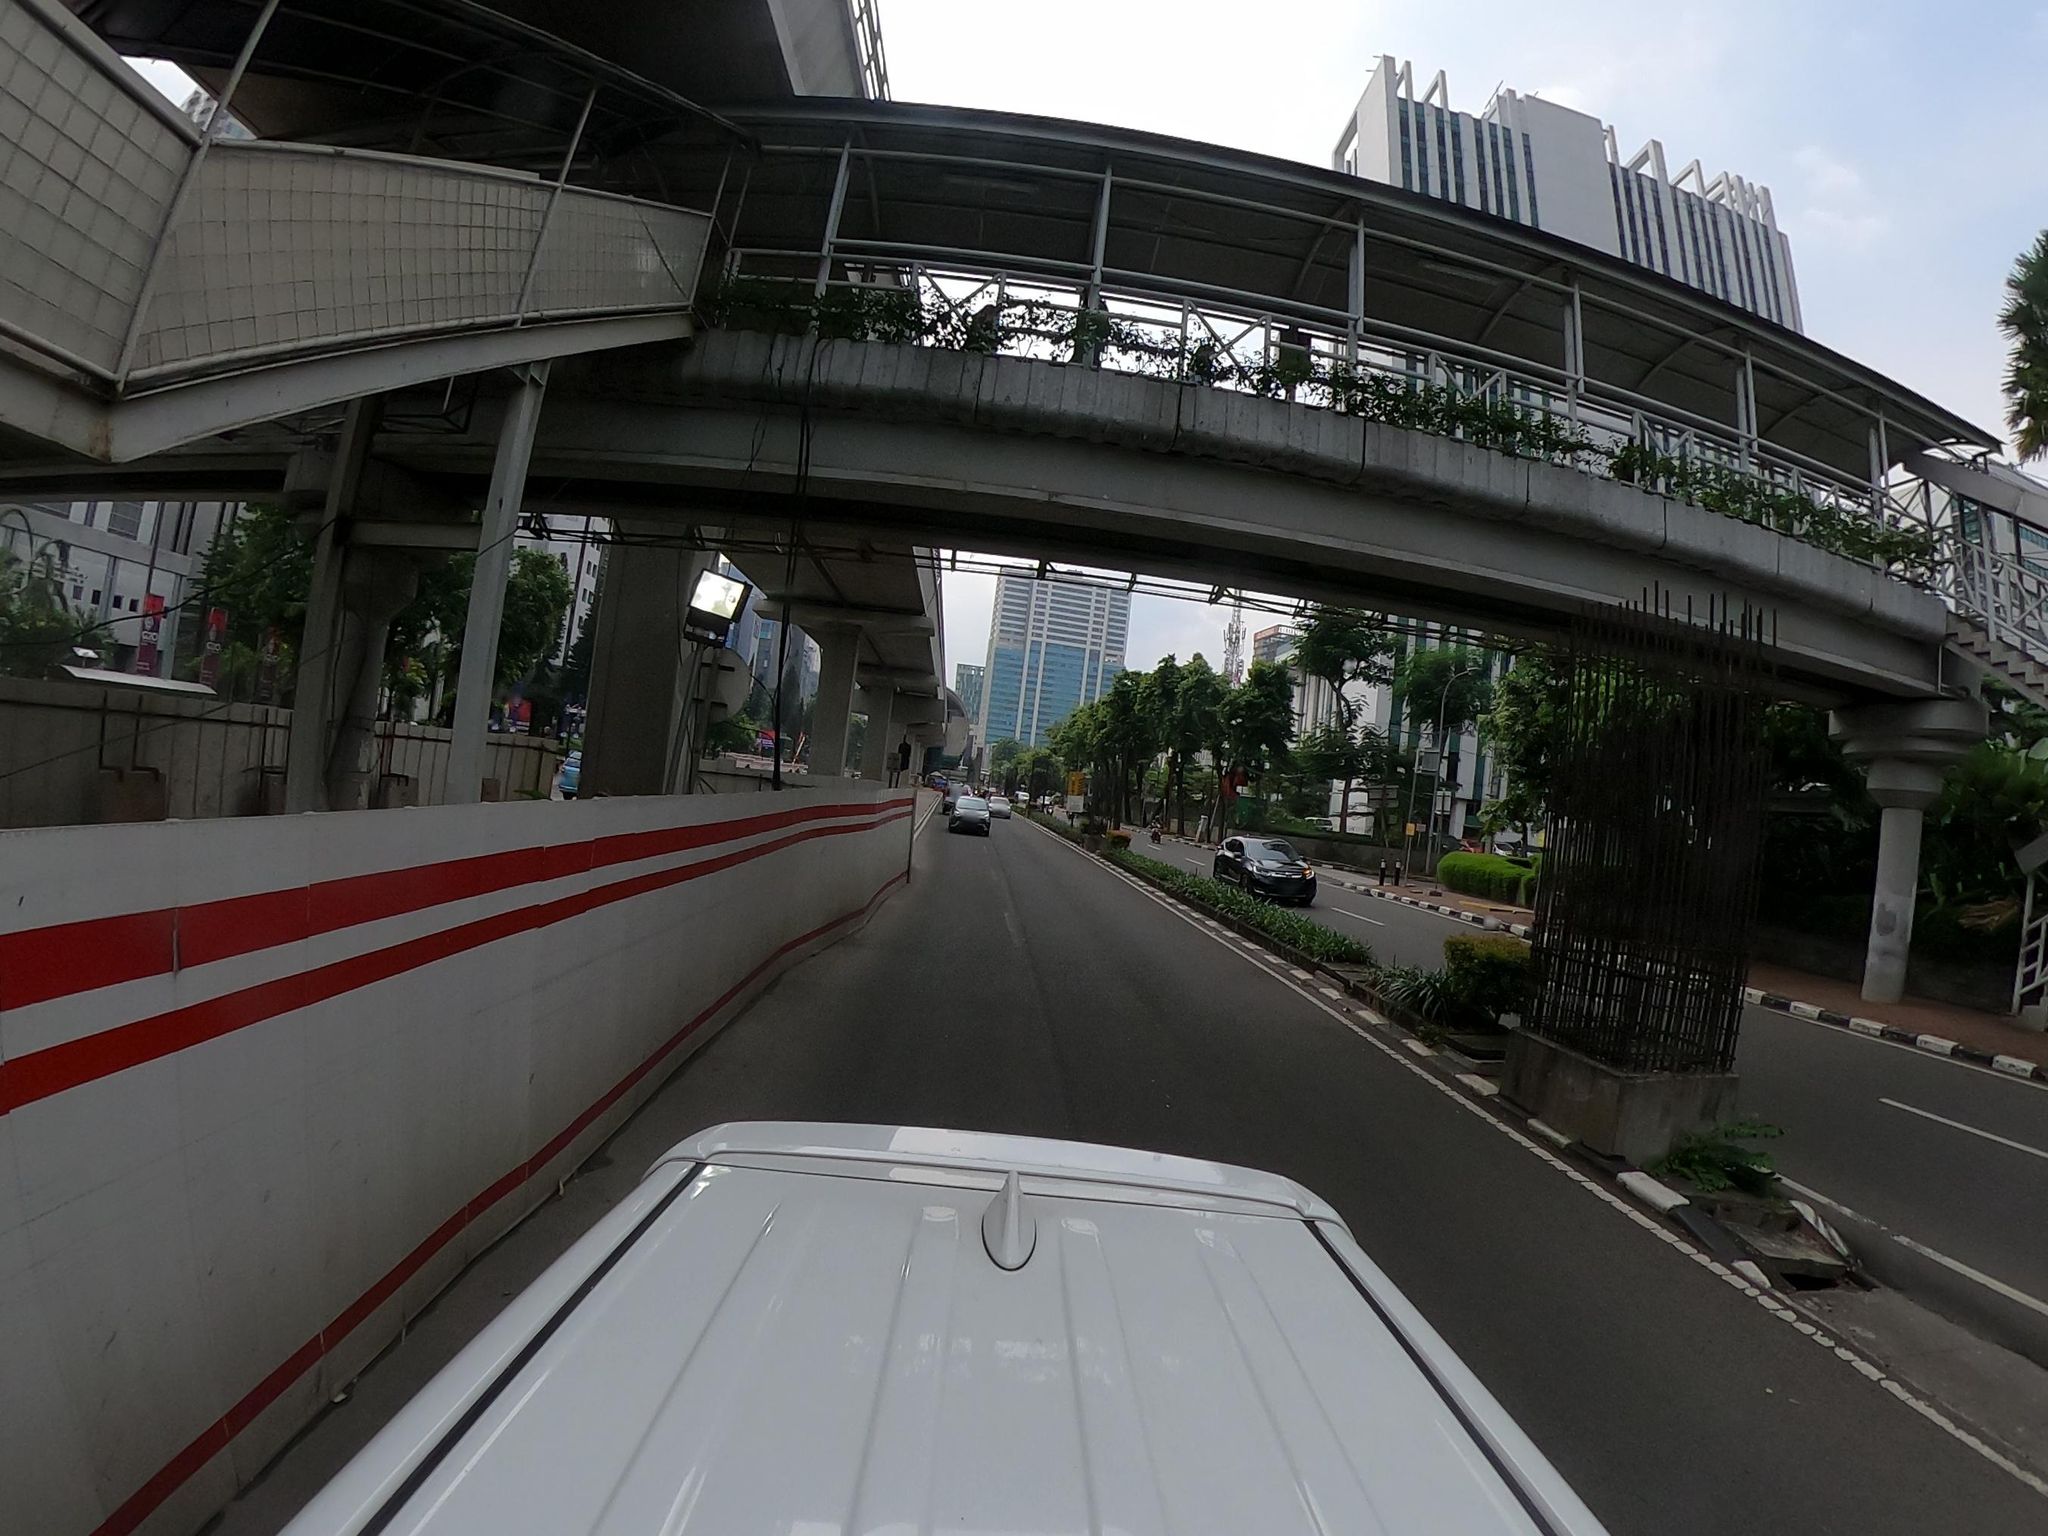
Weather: cloudy
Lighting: day
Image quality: good
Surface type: driving surface
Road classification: primary
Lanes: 2
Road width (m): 7
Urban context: urban centre
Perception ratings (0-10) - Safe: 3.19, Lively: 7.36, Beautiful: 2.83, Boring: 0.73, Depressing: 5.65, Wealthy: 5.05